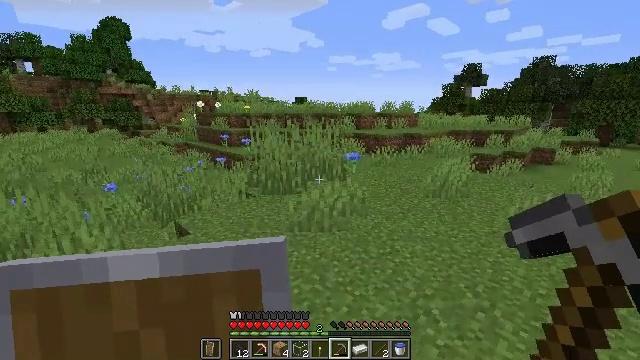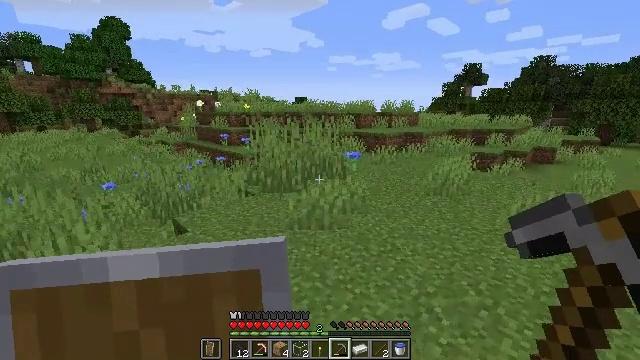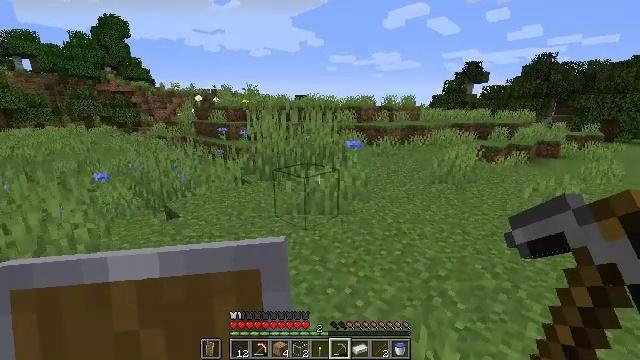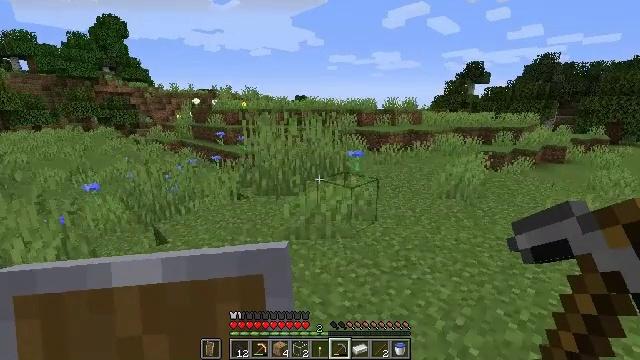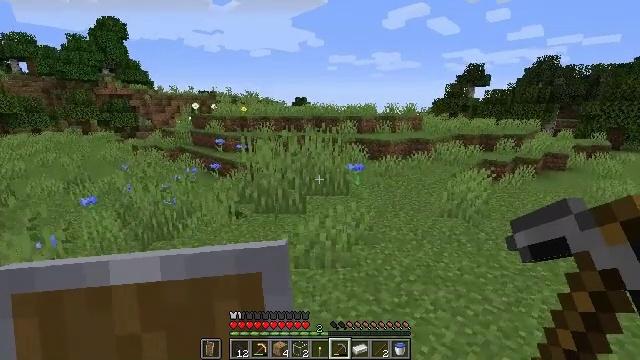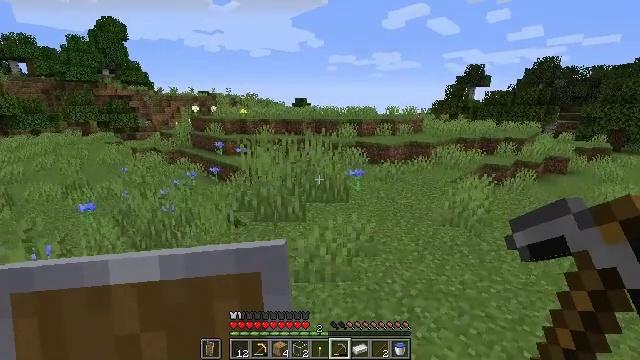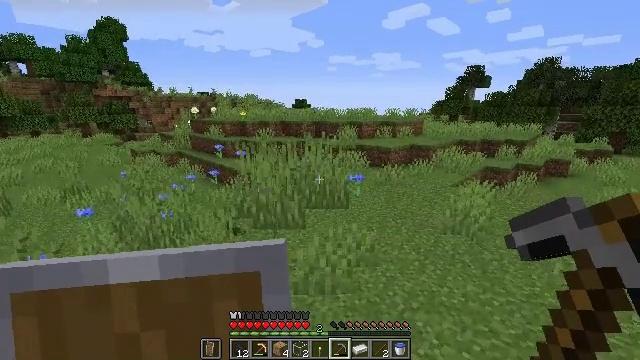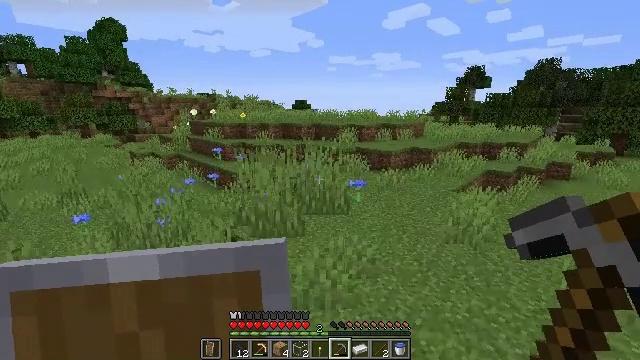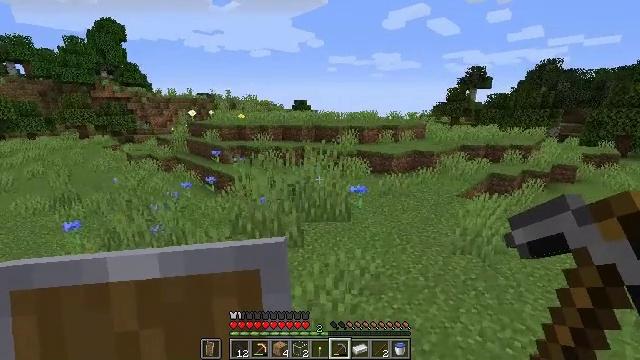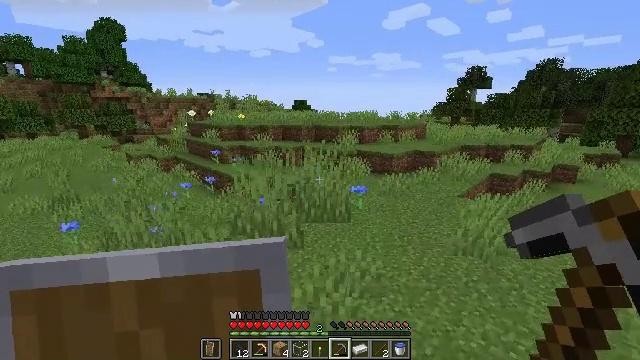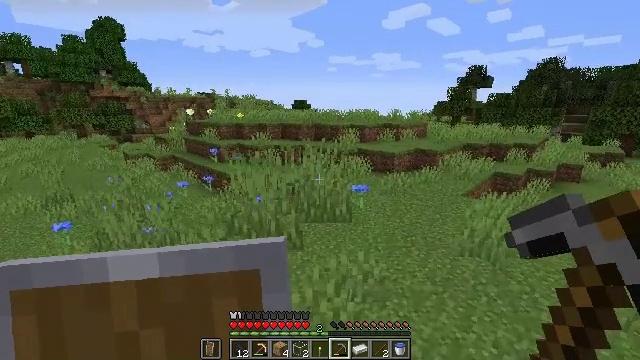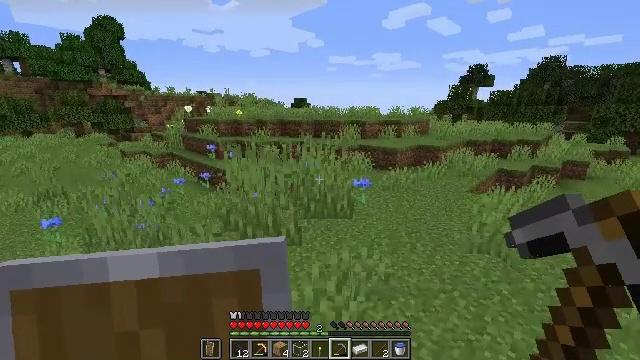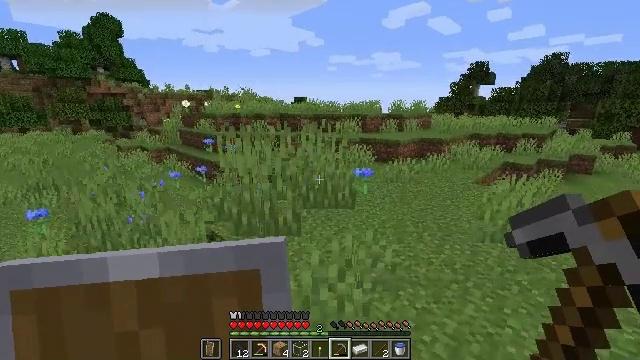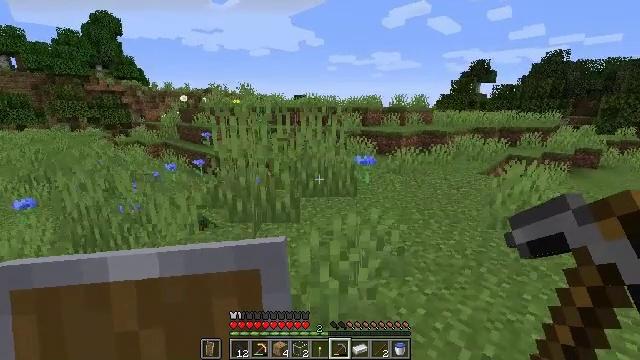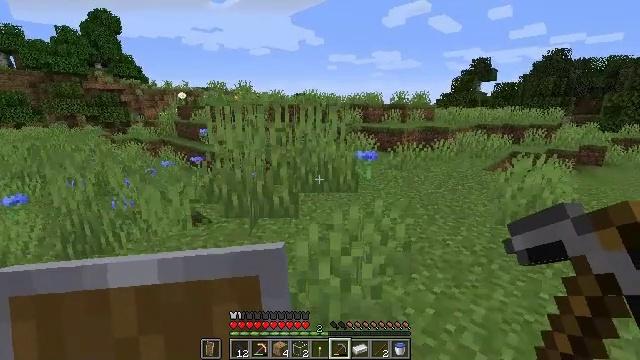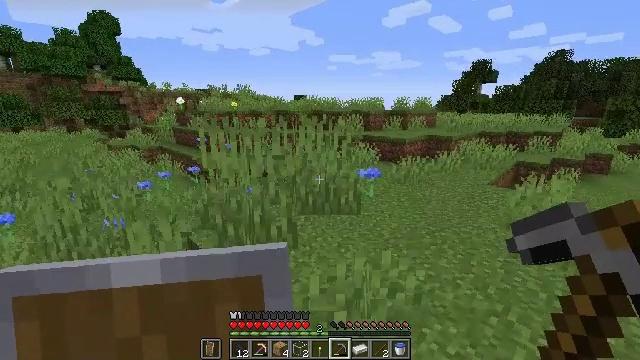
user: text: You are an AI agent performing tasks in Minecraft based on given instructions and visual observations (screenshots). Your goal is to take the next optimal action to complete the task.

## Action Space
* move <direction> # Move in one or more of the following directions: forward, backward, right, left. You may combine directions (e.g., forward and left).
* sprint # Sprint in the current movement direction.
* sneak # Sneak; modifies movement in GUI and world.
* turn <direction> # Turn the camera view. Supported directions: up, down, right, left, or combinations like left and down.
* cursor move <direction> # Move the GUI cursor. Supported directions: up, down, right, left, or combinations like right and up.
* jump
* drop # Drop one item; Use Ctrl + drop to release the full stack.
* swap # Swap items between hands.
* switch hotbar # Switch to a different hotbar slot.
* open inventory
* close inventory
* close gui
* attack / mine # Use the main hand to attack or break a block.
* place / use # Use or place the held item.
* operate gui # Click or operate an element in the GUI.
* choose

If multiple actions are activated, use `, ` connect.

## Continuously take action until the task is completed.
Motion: motion action
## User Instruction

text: Gather kelp plant by attacking it underwater.
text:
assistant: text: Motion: move forward, jump
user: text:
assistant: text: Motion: move forward, jump
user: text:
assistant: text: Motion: move forward, jump
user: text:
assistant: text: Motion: move forward, jump
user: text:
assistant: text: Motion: move forward, jump
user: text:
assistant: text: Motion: move forward, jump
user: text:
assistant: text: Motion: move forward, jump
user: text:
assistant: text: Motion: move forward, jump
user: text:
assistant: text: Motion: move forward, jump
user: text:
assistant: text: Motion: move forward, jump
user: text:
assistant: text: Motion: move forward, jump
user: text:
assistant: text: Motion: move forward, jump
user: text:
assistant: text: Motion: move forward, jump
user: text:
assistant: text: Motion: move forward, jump
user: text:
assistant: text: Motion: move forward, jump
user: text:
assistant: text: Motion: move forward, jump
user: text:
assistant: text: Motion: move forward, jump
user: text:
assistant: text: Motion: move forward, jump
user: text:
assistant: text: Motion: move forward, jump
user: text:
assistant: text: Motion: move forward, jump
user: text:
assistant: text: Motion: move forward, jump
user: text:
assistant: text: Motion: move forward, jump
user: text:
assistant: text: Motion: move forward, jump
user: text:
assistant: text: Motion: move forward, jump
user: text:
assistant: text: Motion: move forward, jump
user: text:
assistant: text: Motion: move forward, jump
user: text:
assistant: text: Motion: move forward, jump
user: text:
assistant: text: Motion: move forward, jump
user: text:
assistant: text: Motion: move forward, jump
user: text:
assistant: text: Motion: move forward, jump